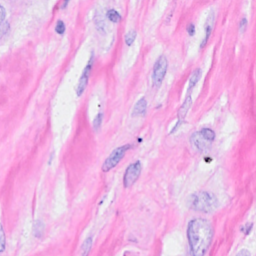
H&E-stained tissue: Breast